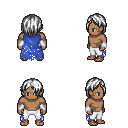
a pixel art fantasy rpg character, male body template, human, dark skin, blue tattered cape, white pants, white bangs hairstyle, white cloth bracers, four views (front, back, left, right), 2x2 character sprite sheet, small pixel art, hard edges, no anti-aliasing